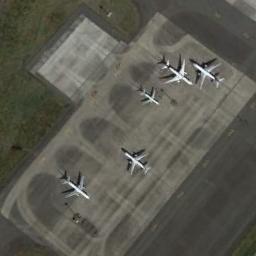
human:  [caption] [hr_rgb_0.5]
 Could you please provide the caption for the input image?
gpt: Five planes are on the ground in the middle of the grass .